This time-frequency spectrogram was computed from a rotor test-rig vibration snapshot; brighter regions carry more energy. Based on the visible evidence, which rotor condition applies: normal, misalignment, unbalance, looseness?
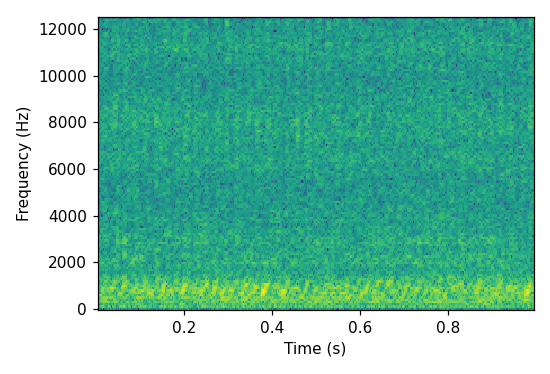
Answer: misalignment